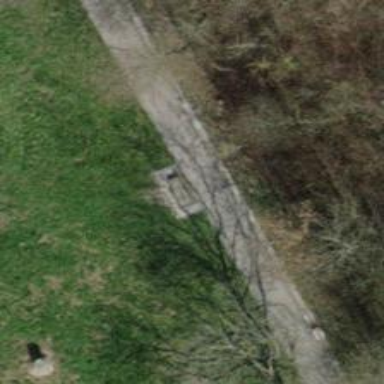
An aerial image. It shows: Bench.